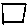
Label: square